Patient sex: F
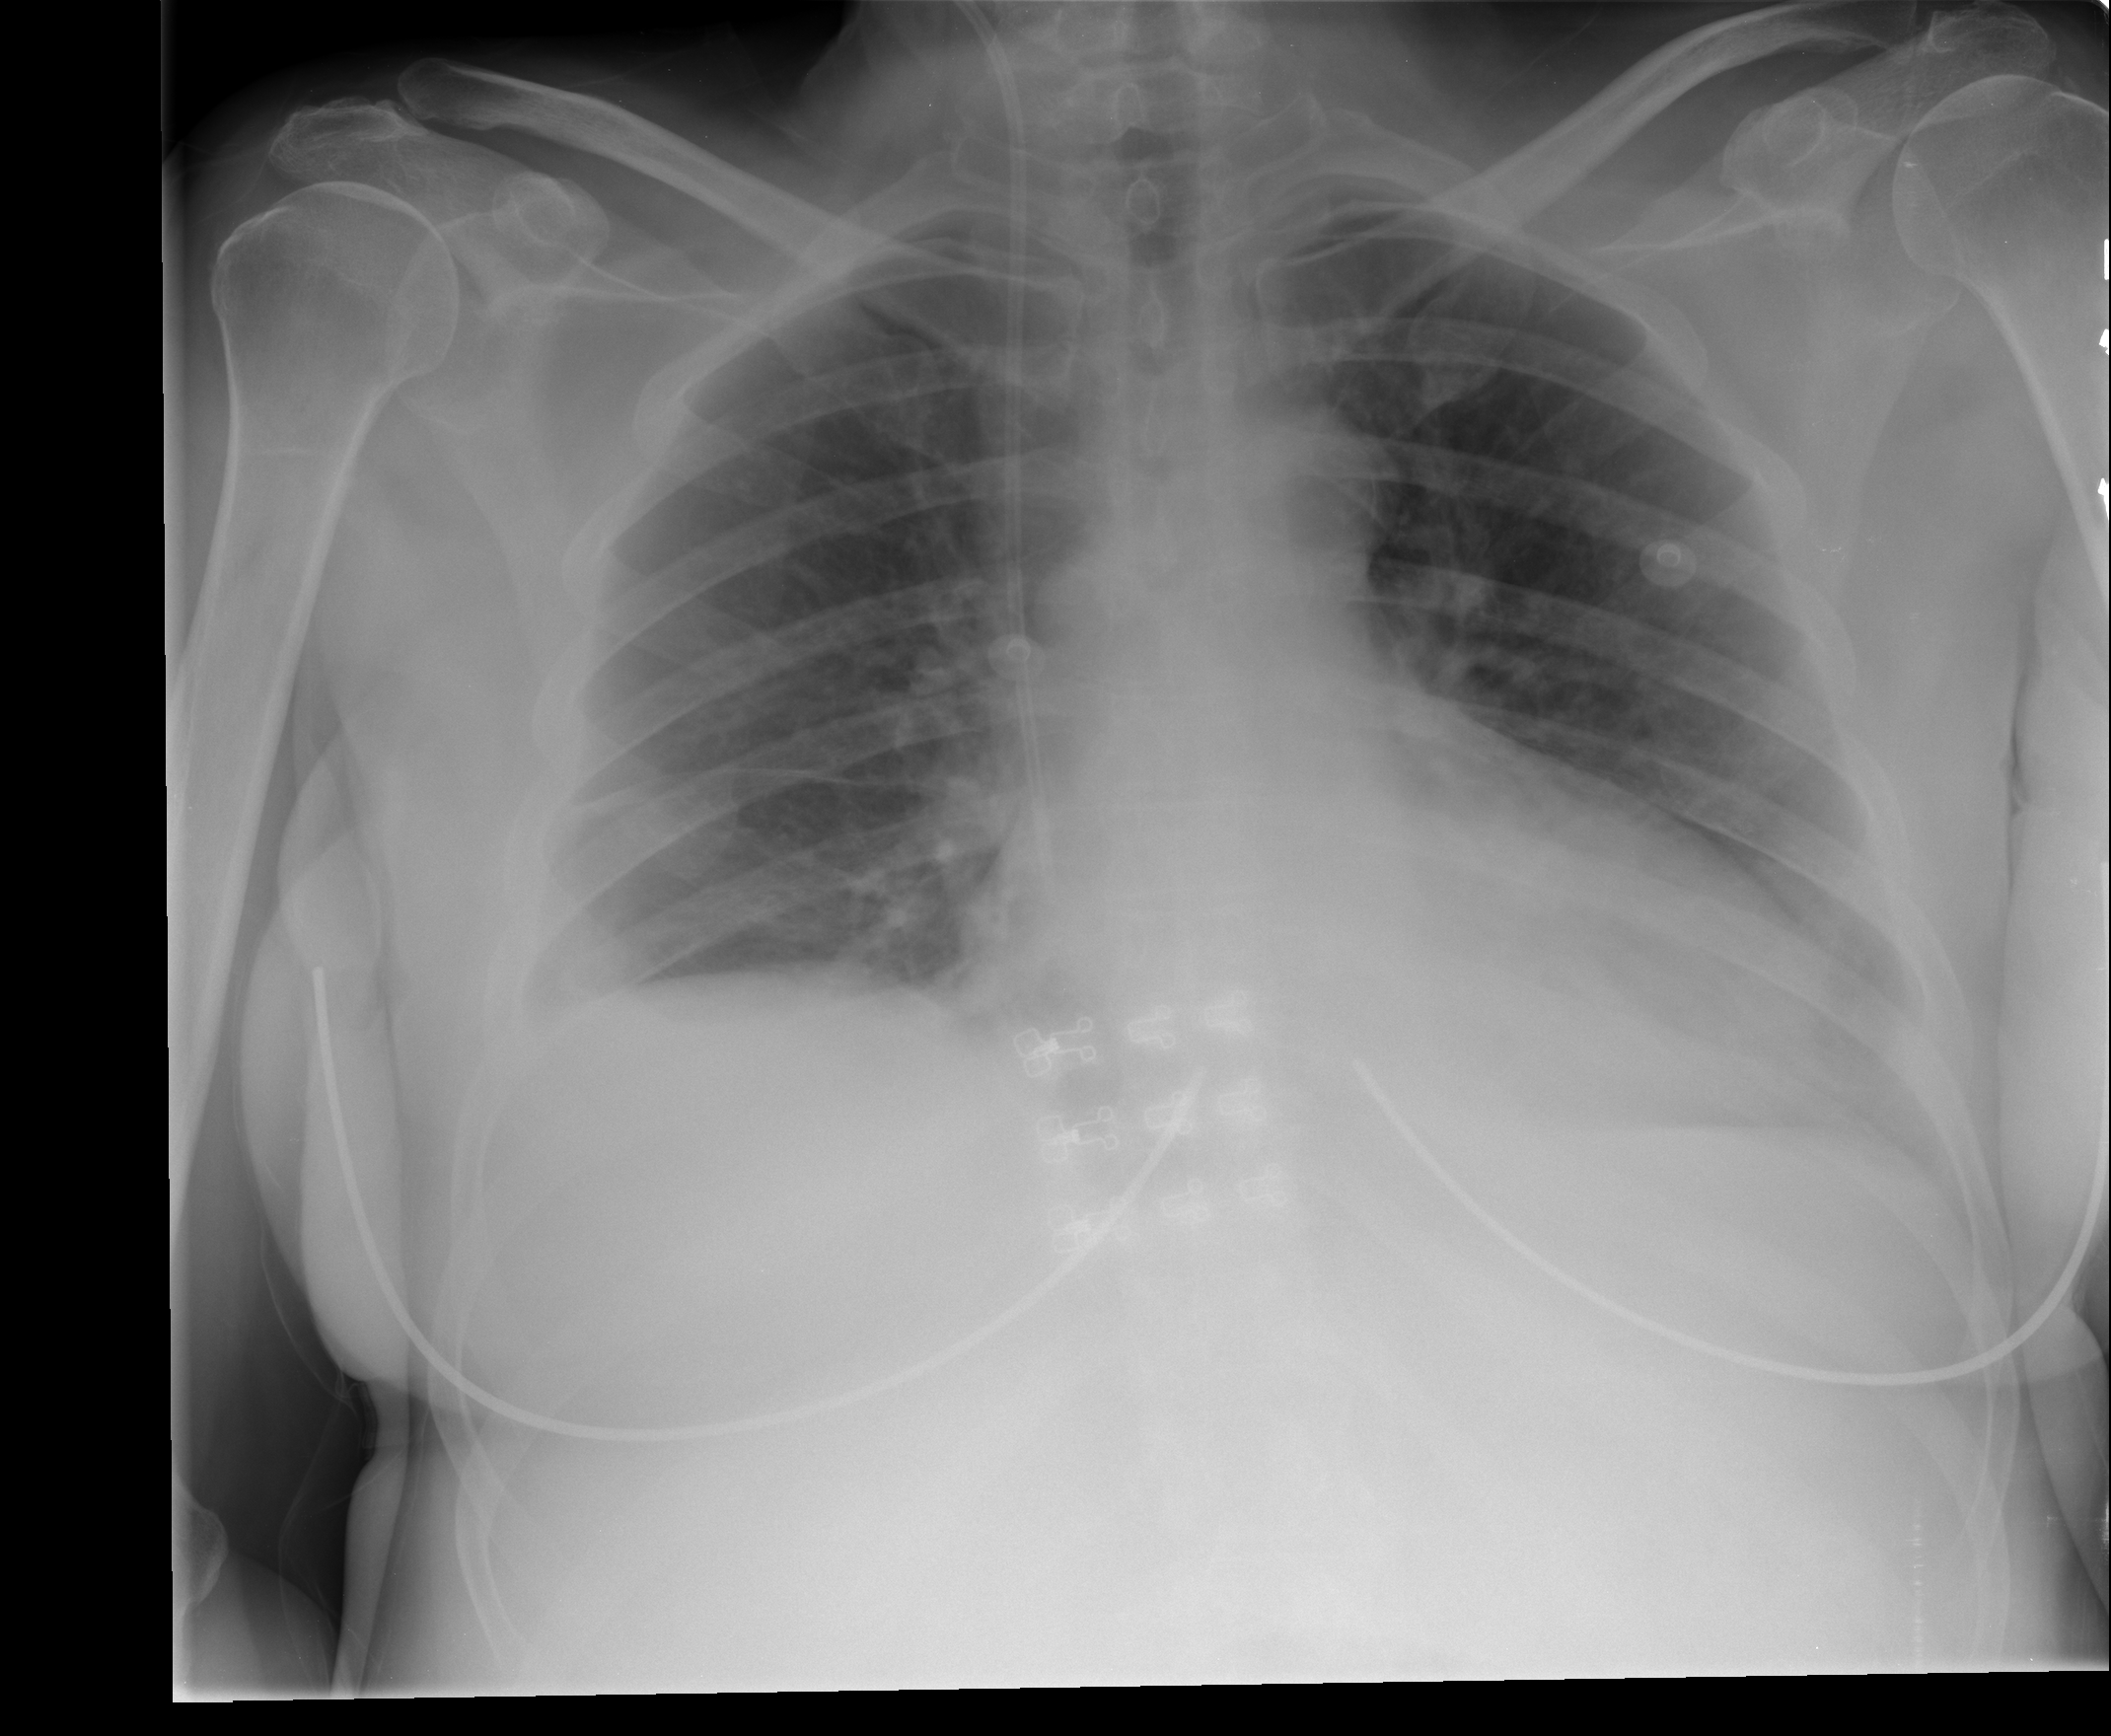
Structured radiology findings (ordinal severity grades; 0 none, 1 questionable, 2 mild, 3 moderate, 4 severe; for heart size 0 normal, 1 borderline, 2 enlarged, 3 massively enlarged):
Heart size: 2
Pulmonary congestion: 2
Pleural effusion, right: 0
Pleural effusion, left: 2
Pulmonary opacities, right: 0
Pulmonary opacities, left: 0
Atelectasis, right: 0
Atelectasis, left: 0